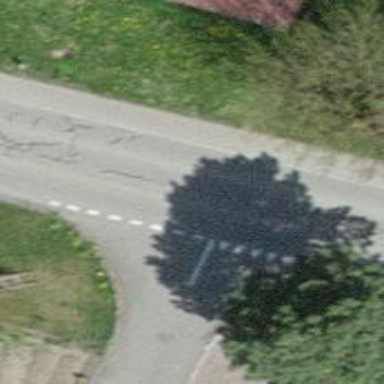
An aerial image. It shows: Road with "give way" sign.